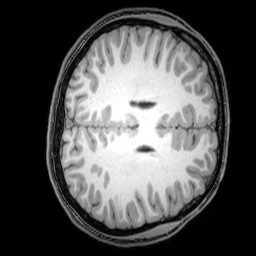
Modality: T1w
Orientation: axial
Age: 20
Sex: male
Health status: healthy
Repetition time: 0.081 s
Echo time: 0.037 s